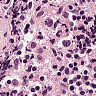
Metastatic tissue present: no